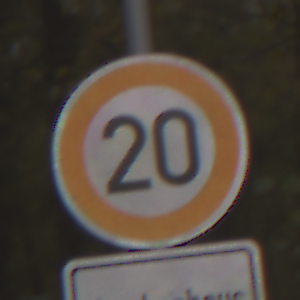
Verkehrszeichen: Geschwindigkeit20
Zusatzzeichen unten: HinweisDurchVerbaleAngabe11
Umgebung: Outdoor, Nature
Tageszeit: MorningAfternoon
Wetter: Overcast
Licht: Natural
Jahreszeit: Autumn
Kontrast: LowContrast